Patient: sex F, age 26
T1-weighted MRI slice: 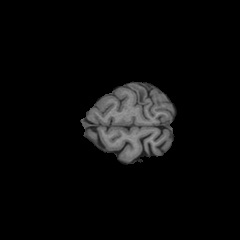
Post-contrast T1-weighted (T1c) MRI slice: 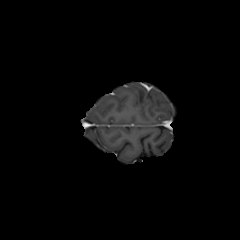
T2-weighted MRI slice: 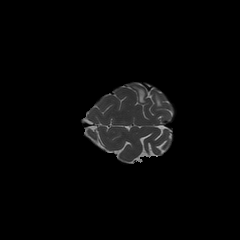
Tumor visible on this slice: yes
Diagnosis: Glioblastoma, IDH-wildtype
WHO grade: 4